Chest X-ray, PA view. Patient: 44 years old, sex M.
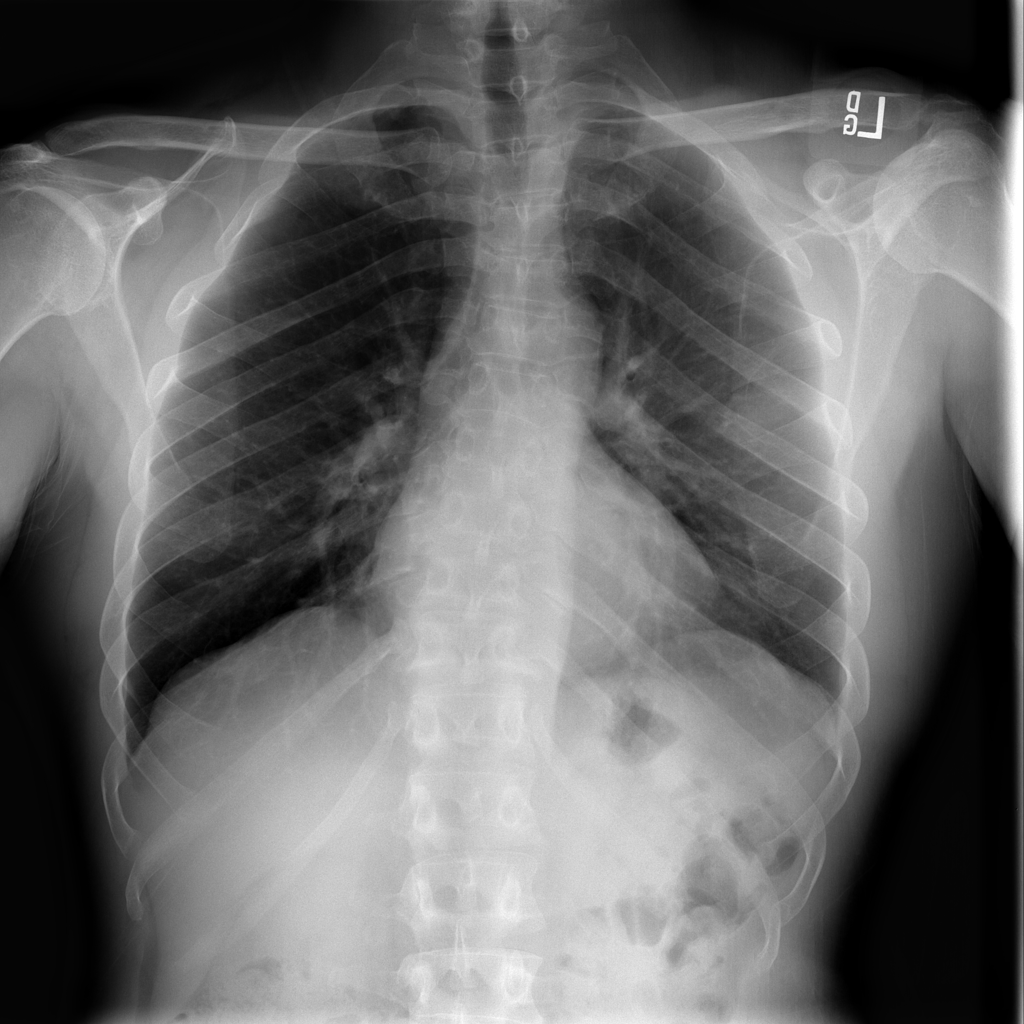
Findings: Mass